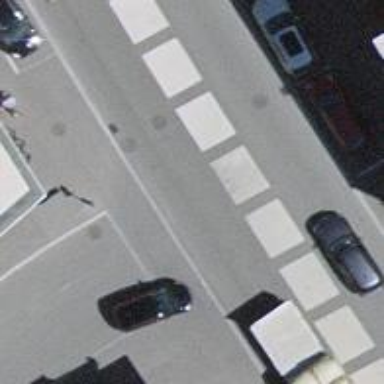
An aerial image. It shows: Road with traffic signals.